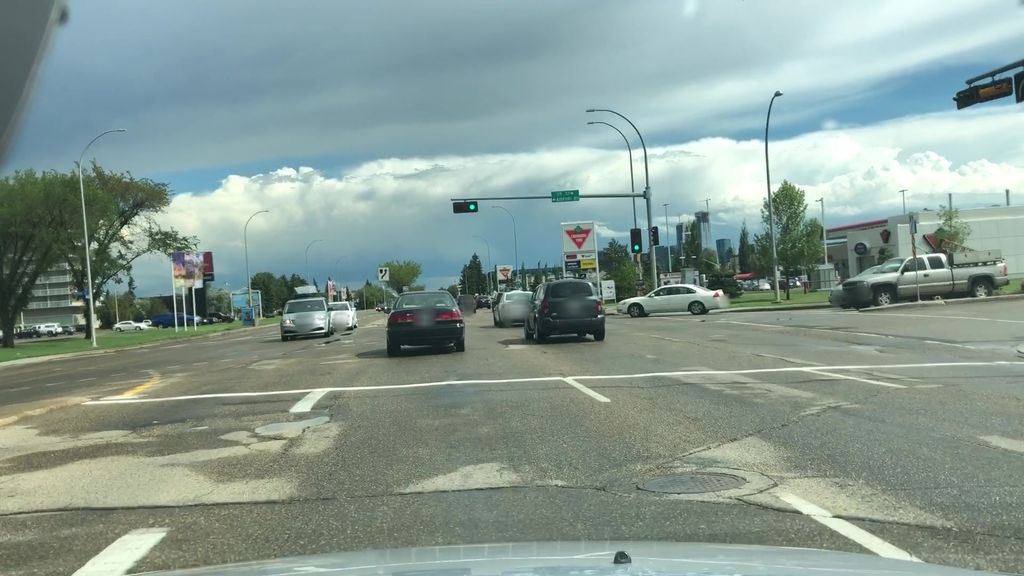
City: edmonton